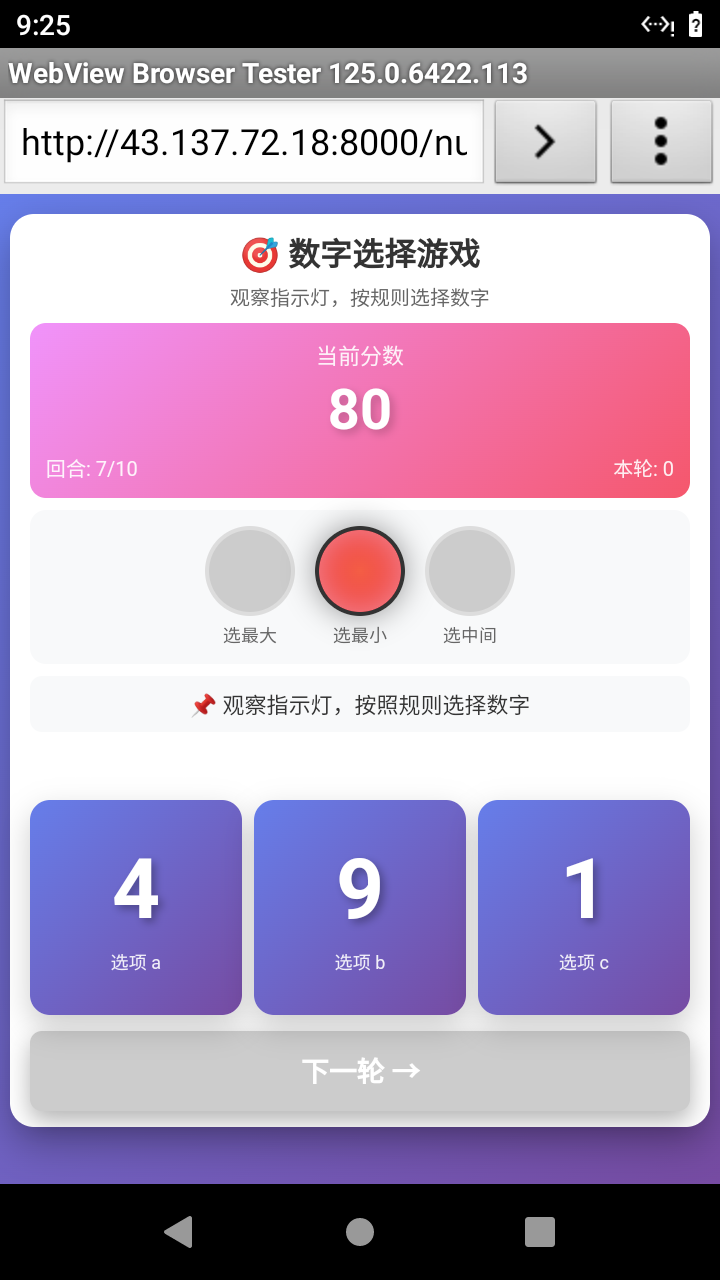

Select the correct number based on the traffic light color.
Answer: 2